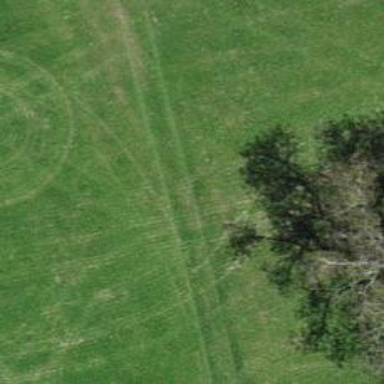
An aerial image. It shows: Track with ground surface. The track type is grade 5.